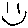
Label: smiley face